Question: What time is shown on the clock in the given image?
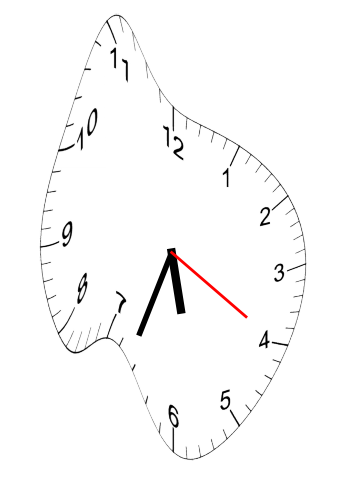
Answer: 05:33:20